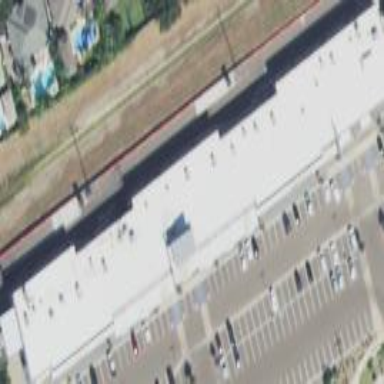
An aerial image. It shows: Retail building.